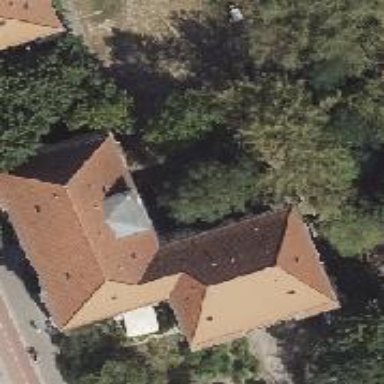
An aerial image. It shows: Building with hipped roof design.